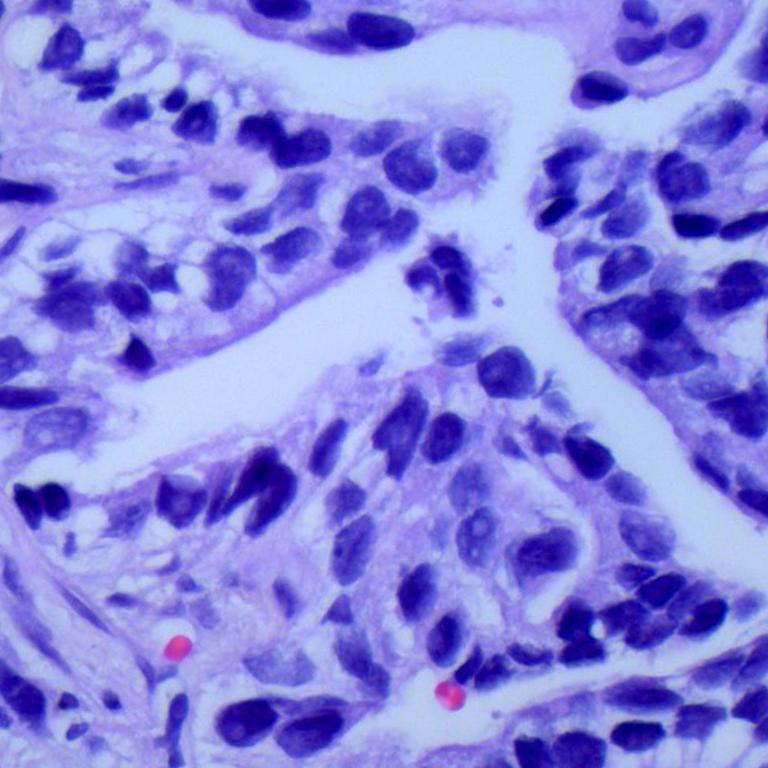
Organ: lung
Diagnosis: adenocarcinomas